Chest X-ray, PA view. Patient: 51 years old, sex M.
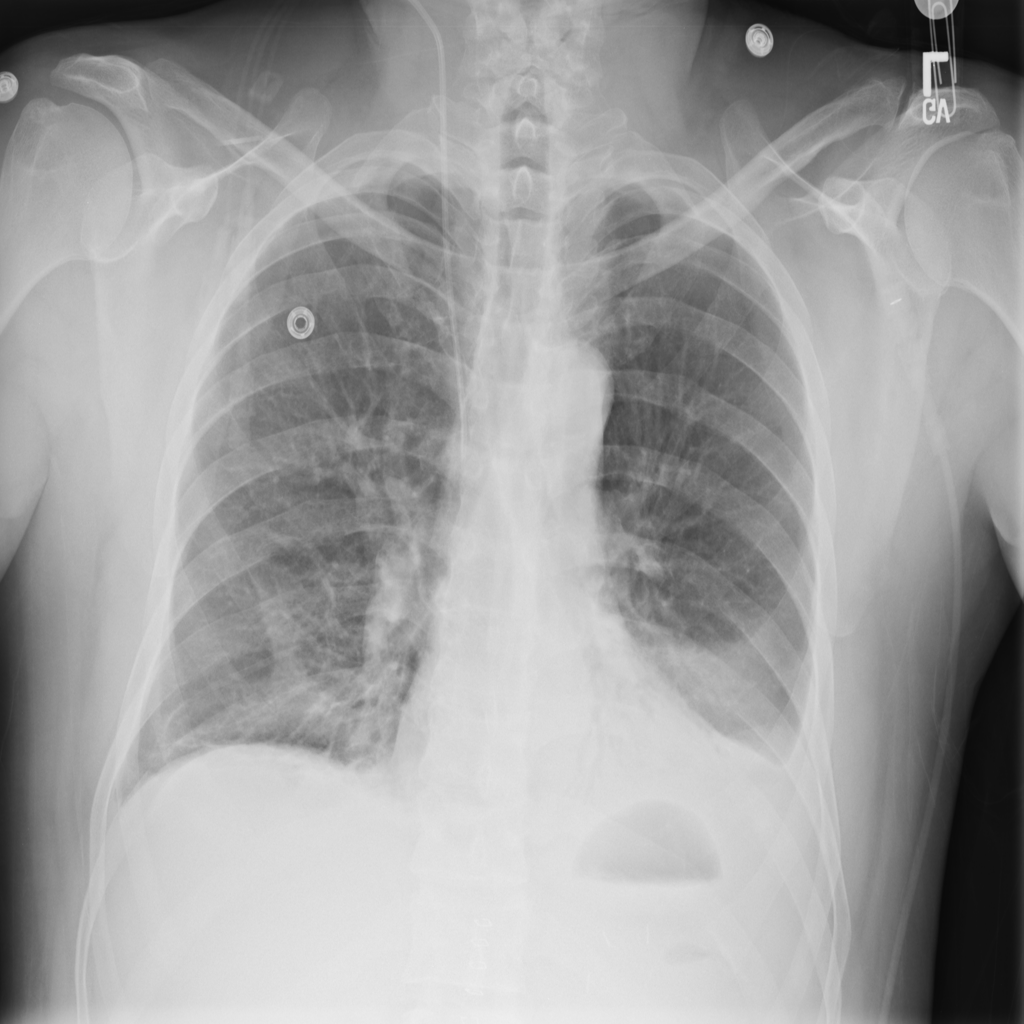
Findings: Atelectasis